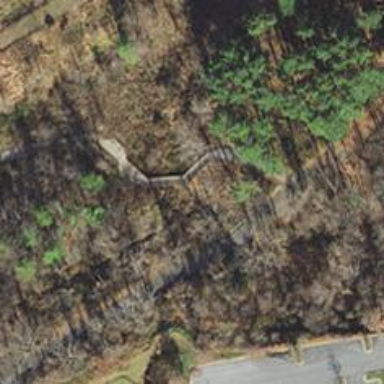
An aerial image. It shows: Path crossing bridge with excellent trail visibility.